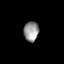
Tissue: skin
Cell type: Epithelial cells
Senescence score: 0.2624
Nuclear area (px): 295
Mean DAPI intensity: 147.878